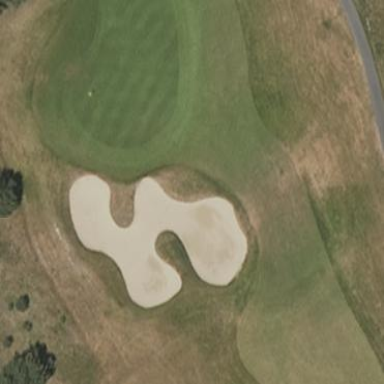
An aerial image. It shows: Golf bunker.